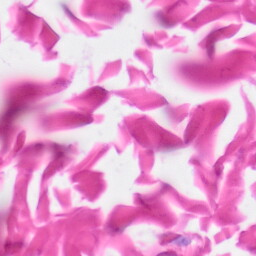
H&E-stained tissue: Skin